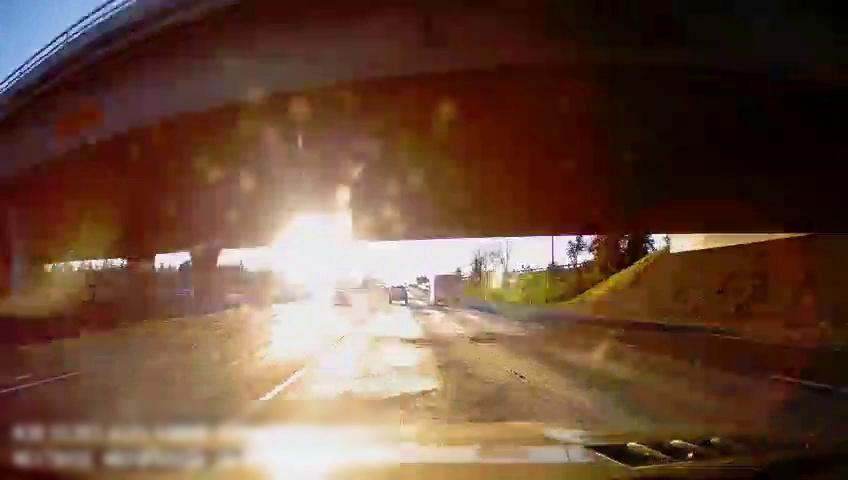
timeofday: Day
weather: Sunny
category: Drivable Space
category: Vehicles | SUV
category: Vehicles | SUV
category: Vehicles | Bus
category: Lanes | Alternate Lane
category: Lanes | Current Lane
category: Lanes | Current Lane
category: Lanes | Alternate Lane
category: Lanes | Alternate Lane